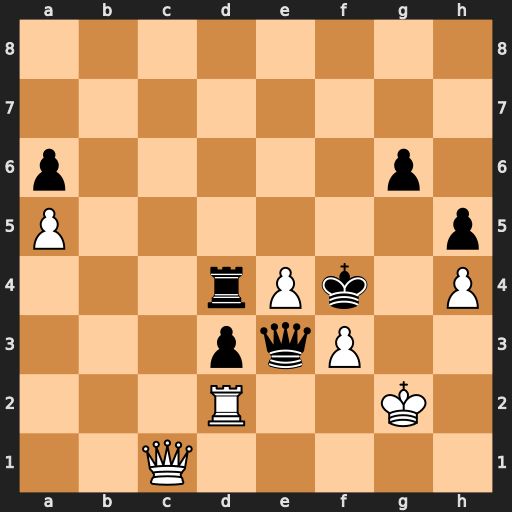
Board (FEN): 8/8/p5p1/P6p/3rPk1P/3pqP2/3R2K1/2Q5
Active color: w
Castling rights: -
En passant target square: -
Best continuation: Qc7+ Rd6 Qxd6#